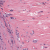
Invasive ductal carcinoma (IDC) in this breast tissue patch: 1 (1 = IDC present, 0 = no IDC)